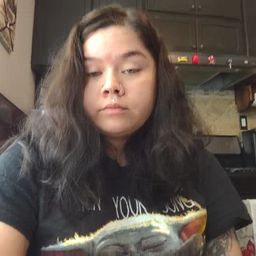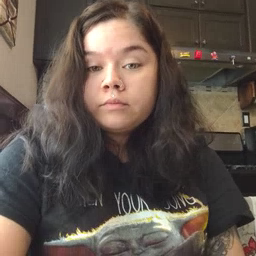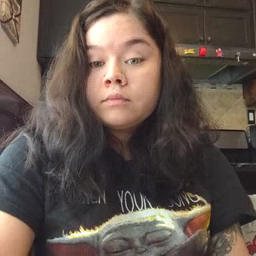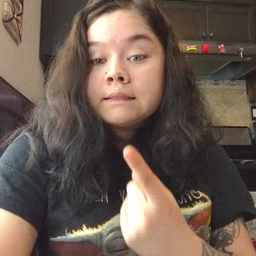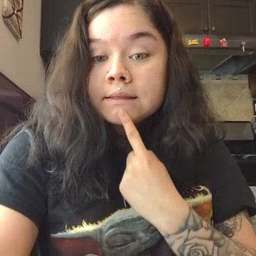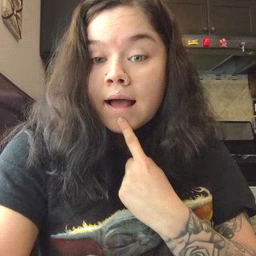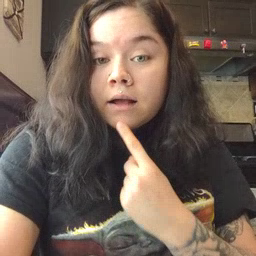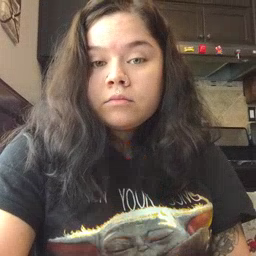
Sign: say